Interaction volume radius: 10 \u00c5
Interaction volume height: 10 \u00c5
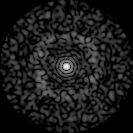
Disorder parameter: 0.8445